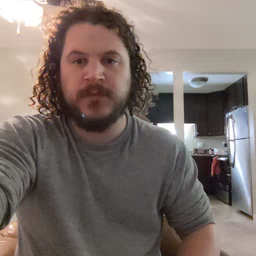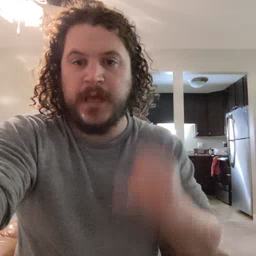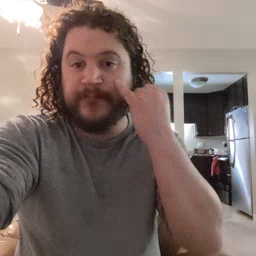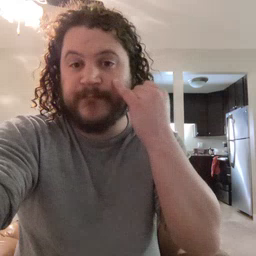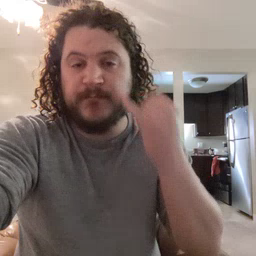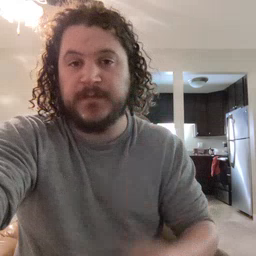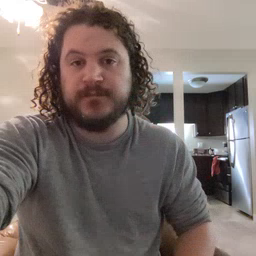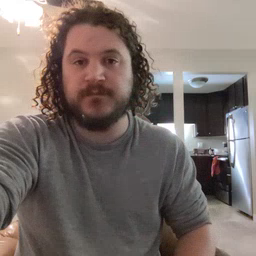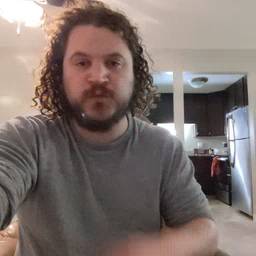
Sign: if